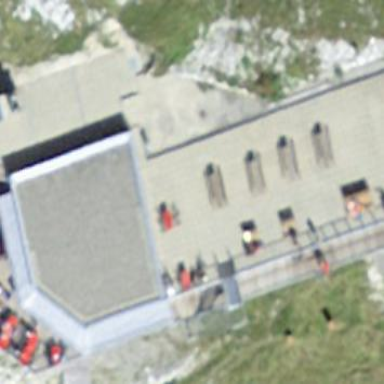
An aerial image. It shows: Outdoor seating area for leisure land.